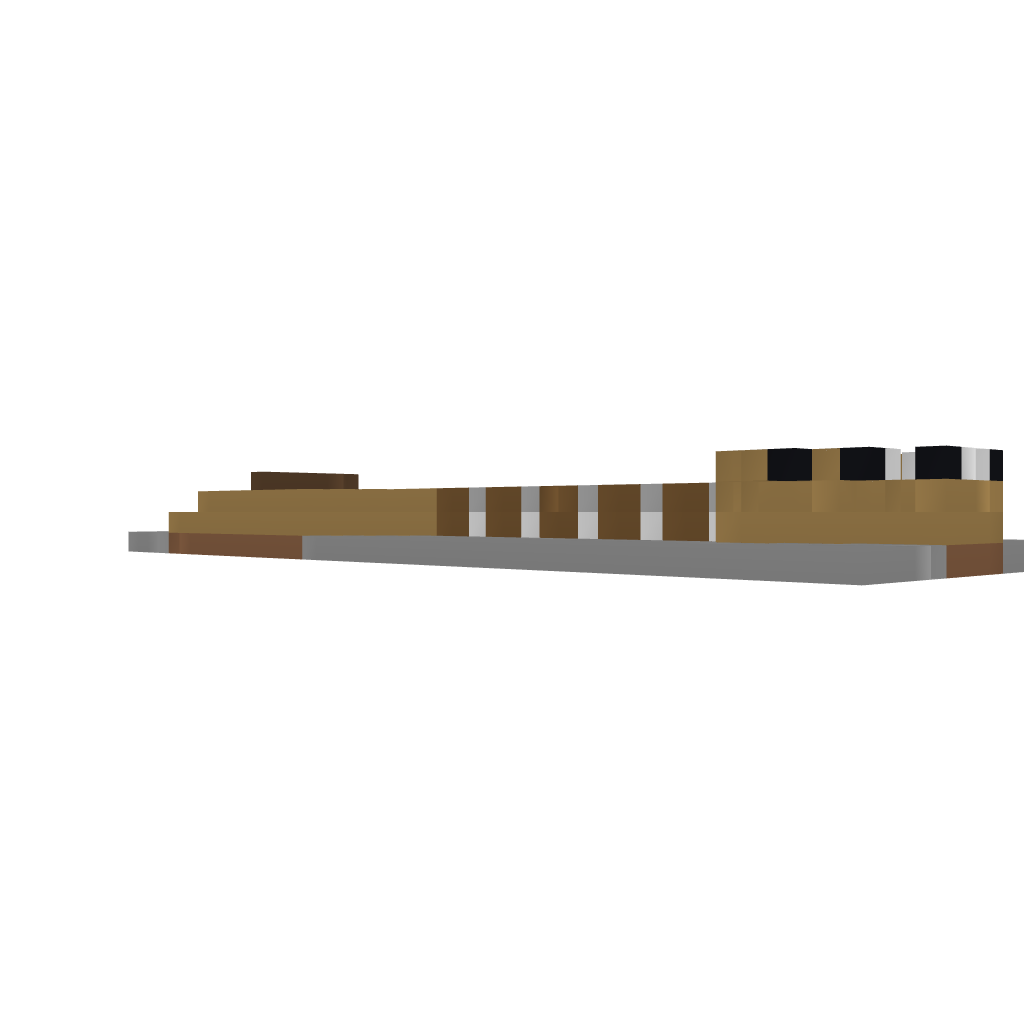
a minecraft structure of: Guitar that works!